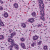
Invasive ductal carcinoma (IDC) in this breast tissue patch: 0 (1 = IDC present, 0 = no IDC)